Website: bh-photo
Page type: orders-overview
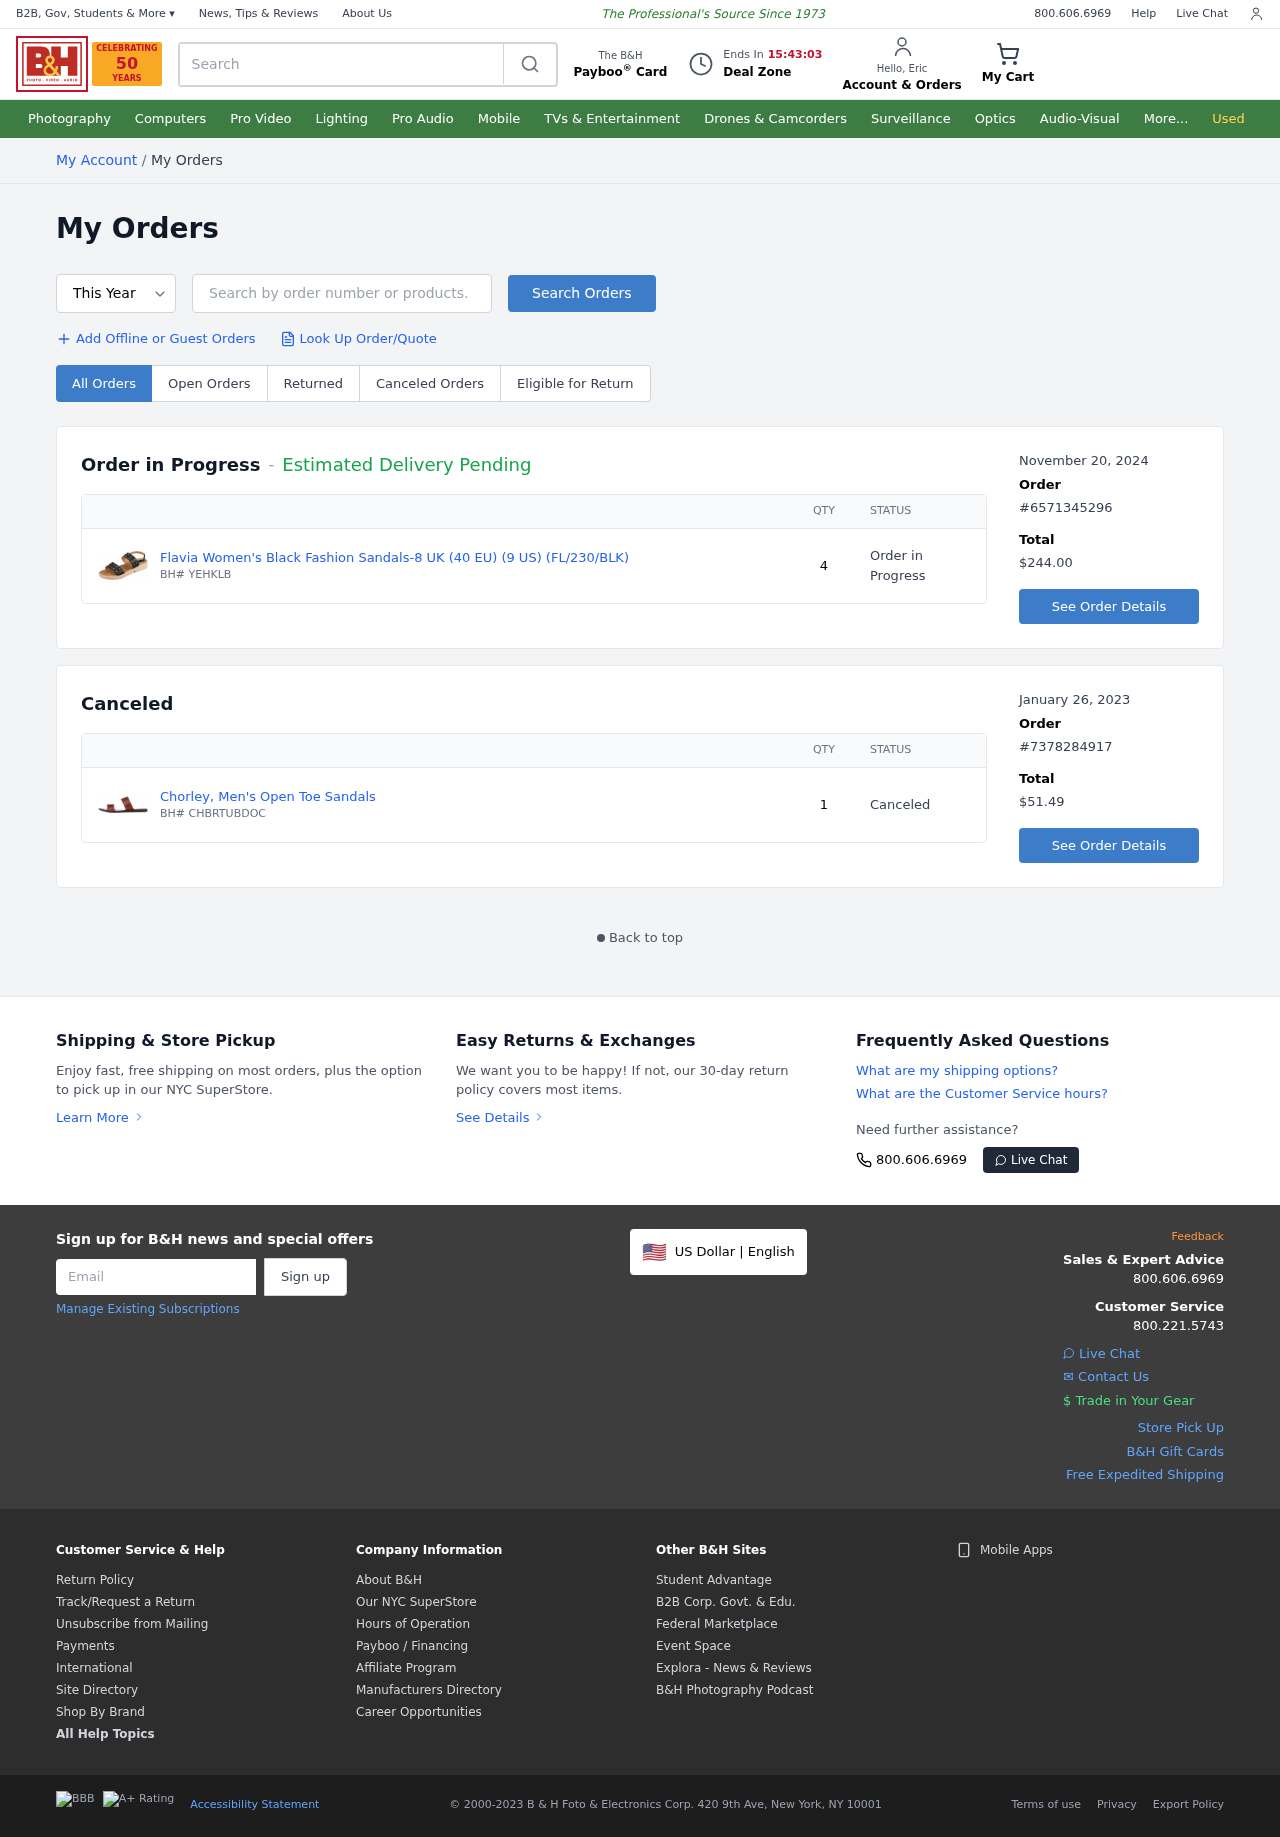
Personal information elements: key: PII_FIRSTNAME
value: Eric
Product elements: key: PRODUCT1_NAME
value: Flavia Women's Black Fashion Sandals-8 UK (40 EU) (9 US) (FL/230/BLK)
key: PRODUCT1_QUANTITY
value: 4
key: PRODUCT2_NAME
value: Chorley, Men's Open Toe Sandals
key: PRODUCT2_QUANTITY
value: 1
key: PRODUCT1_SKU
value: BH# YEHKLB
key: PRODUCT2_SKU
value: BH# CHBRTUBDOC
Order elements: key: ORDER_DATE
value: November 20, 2024
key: ORDER_ID
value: #6571345296
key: ORDER_TOTAL
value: $244.00
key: ORDER_DATE2
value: January 26, 2023
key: ORDER_ID2
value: #7378284917
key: ORDER_TOTAL2
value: $51.49
Search elements: key: HEADER_SEARCH
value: Search
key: SEARCH_ORDERS
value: Search by order number or products.